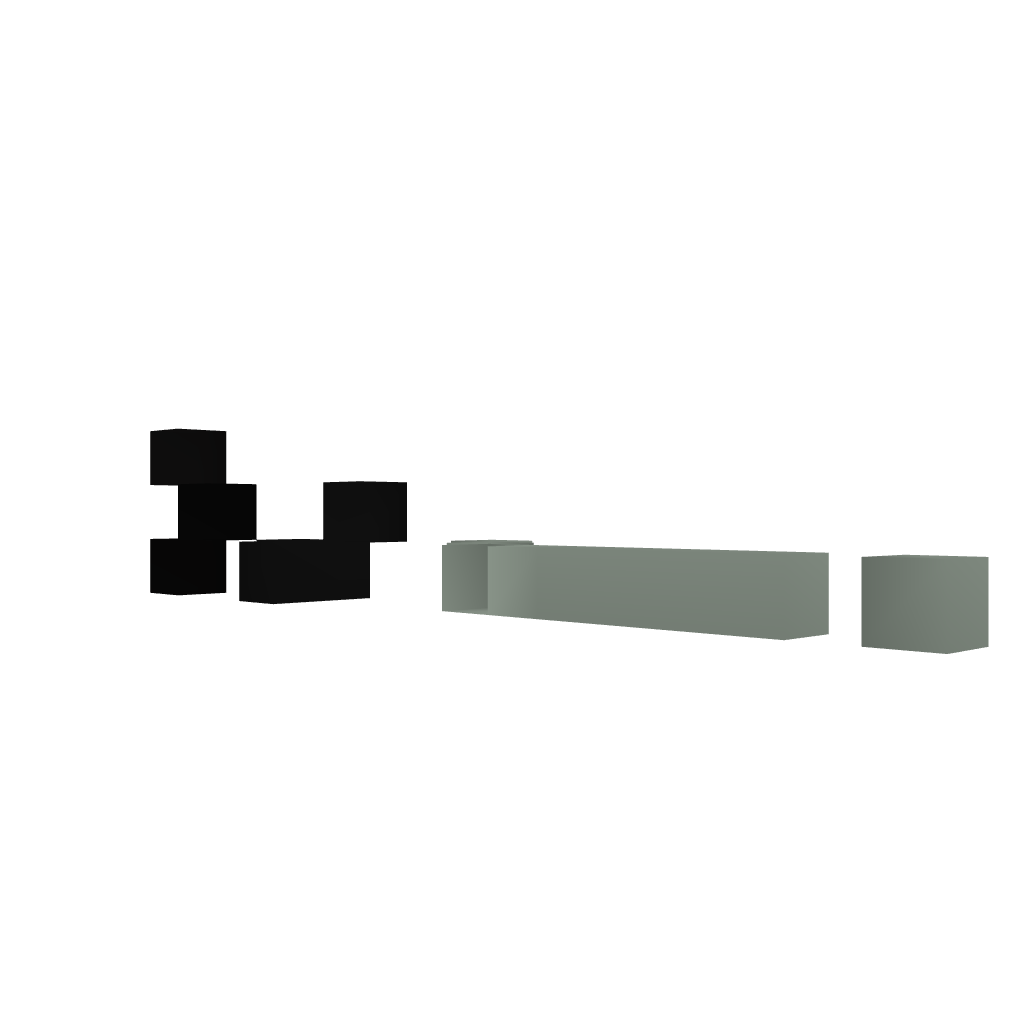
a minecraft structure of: CommandBlock Lightning storm sistem